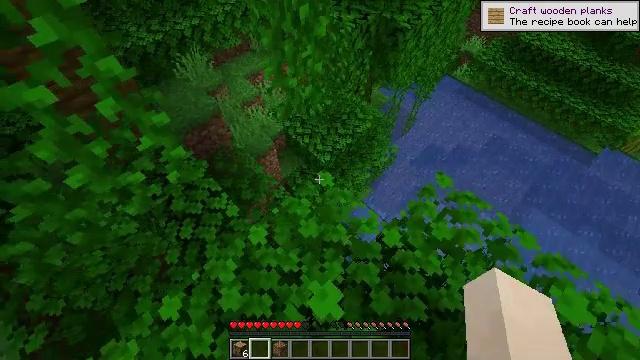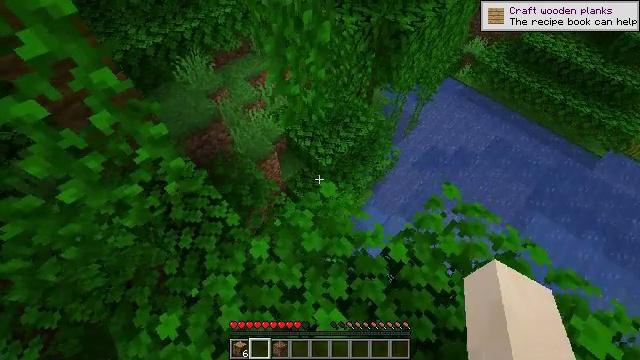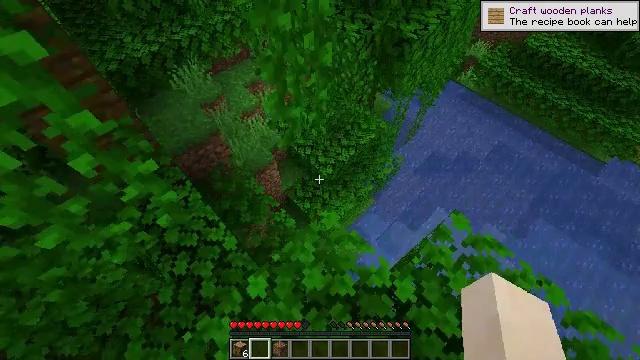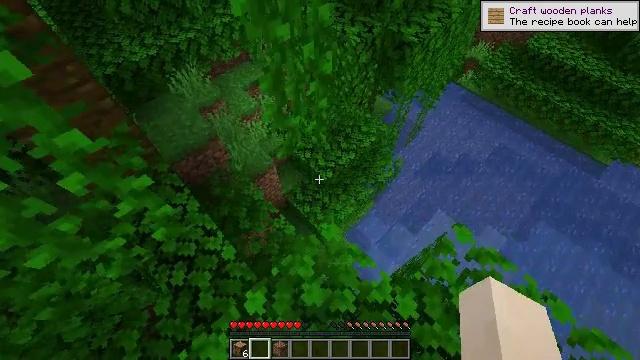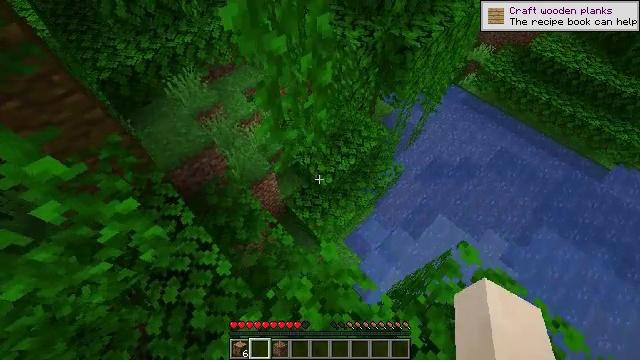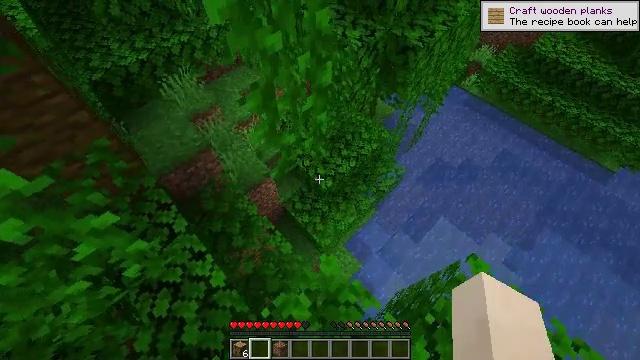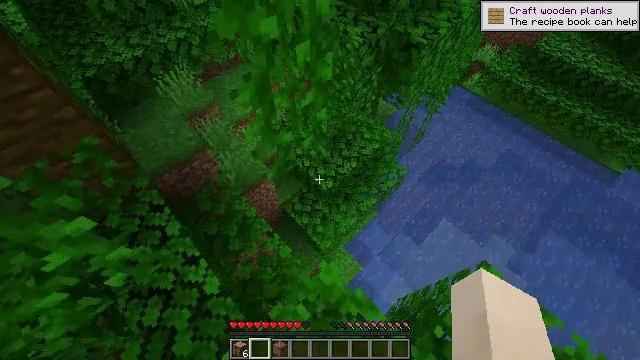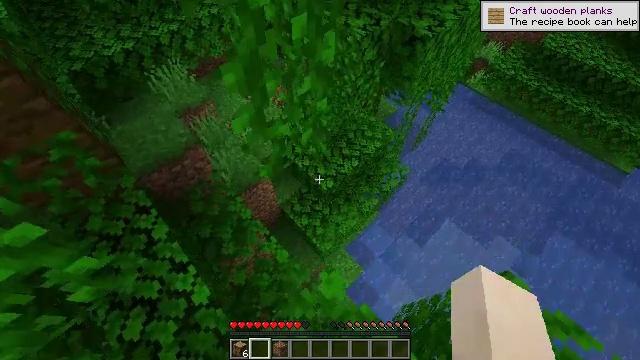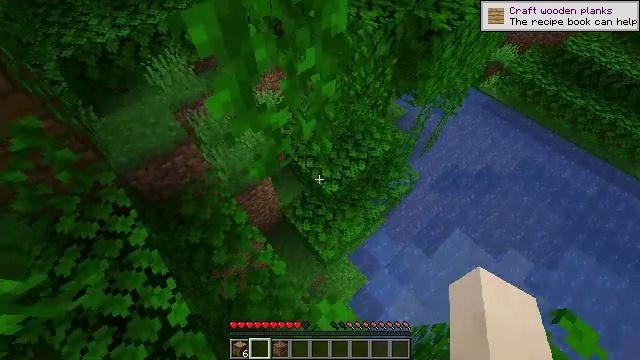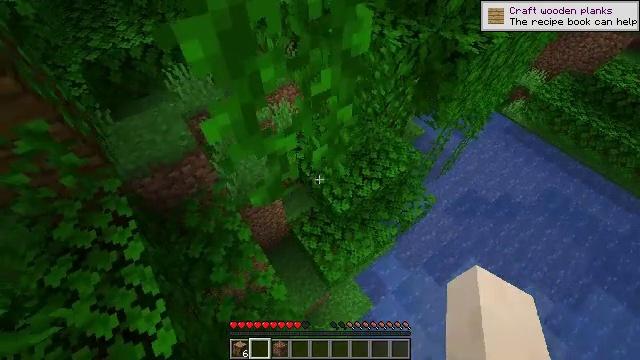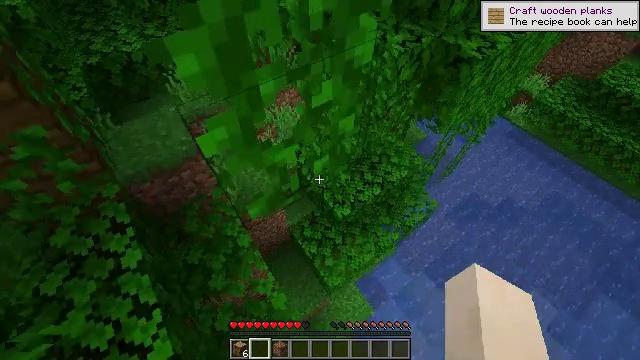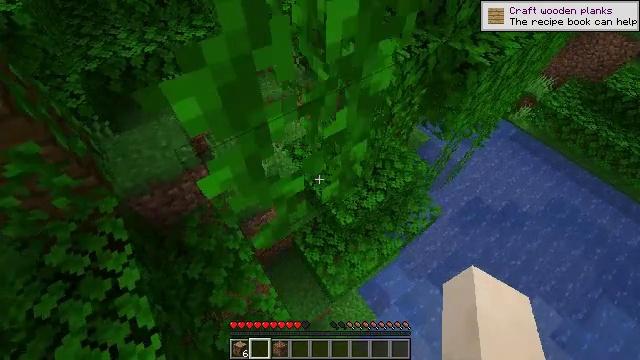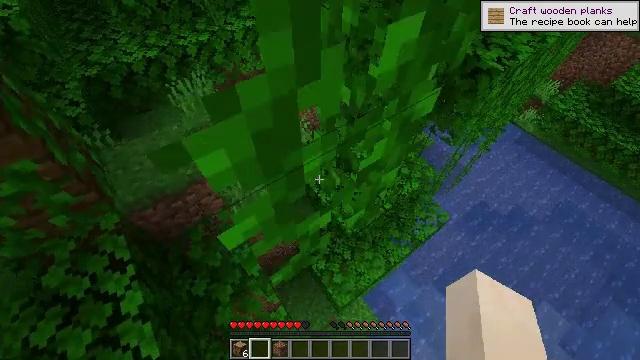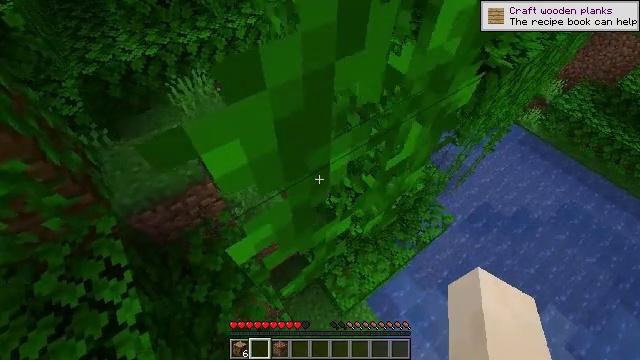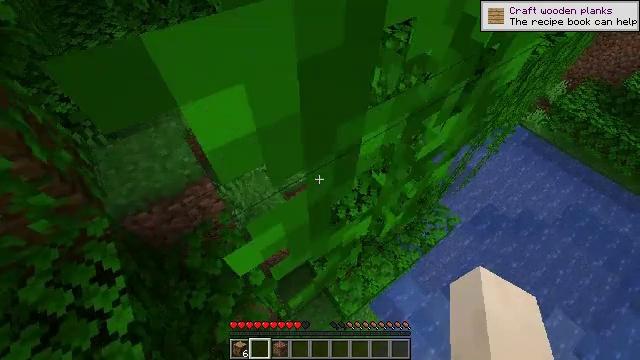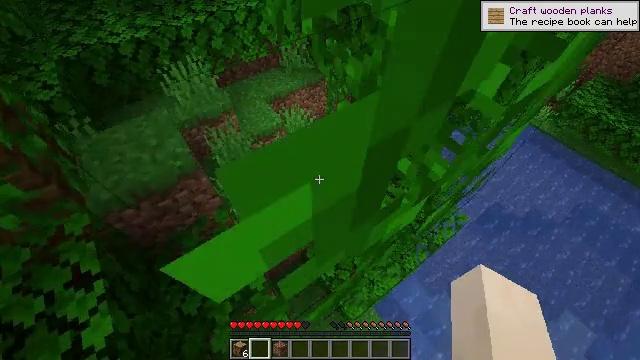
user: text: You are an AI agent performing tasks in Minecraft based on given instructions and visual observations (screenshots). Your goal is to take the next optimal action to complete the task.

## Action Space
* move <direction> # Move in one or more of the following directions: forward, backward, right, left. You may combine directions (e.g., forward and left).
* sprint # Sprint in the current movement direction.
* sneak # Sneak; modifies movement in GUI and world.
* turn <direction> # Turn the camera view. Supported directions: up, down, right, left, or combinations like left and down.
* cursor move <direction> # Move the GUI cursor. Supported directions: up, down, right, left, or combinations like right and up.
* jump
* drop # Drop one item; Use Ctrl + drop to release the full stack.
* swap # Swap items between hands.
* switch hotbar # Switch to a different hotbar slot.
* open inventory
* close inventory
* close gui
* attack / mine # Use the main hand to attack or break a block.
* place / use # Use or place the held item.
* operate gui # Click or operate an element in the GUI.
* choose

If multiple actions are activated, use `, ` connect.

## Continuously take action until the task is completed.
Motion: motion action
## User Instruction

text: Remove the tripwire from its position.
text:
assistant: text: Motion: move forward
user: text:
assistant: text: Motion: move forward
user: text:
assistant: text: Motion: move forward
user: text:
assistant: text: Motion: move forward
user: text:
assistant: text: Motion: move forward
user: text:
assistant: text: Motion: move forward
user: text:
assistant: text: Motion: move forward
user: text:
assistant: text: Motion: move forward, turn left
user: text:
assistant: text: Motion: move forward, turn left and up
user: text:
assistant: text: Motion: move forward and move left
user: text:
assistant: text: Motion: move forward and move left
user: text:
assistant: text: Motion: move forward and move left
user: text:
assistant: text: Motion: move forward and move left
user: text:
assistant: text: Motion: move forward
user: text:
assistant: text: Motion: move forward and move left
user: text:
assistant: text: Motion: move forward and move left
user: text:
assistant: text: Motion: move forward and move left
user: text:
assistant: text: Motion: move forward and move left
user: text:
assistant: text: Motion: move forward and move left
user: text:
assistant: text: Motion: move forward and move left
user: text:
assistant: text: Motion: move forward and move left
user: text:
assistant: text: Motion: move forward and move left
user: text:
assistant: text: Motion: move forward and move left
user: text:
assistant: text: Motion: move forward and move left
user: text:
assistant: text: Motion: move forward and move left
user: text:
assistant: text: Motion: move forward
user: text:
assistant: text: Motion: move forward
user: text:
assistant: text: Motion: move forward
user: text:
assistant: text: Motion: move forward, turn right and up
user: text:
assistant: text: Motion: move forward, turn up